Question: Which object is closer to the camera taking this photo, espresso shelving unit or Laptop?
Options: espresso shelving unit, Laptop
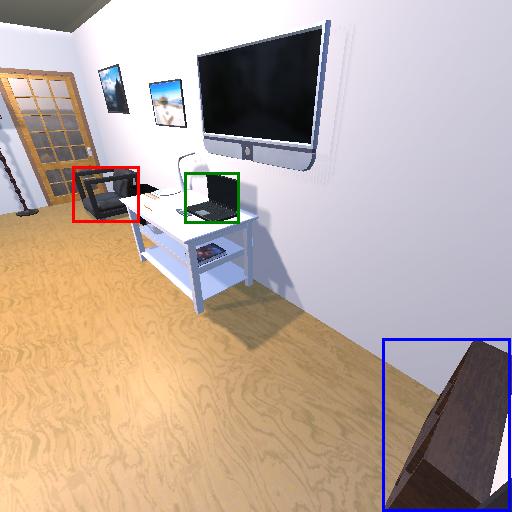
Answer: espresso shelving unit